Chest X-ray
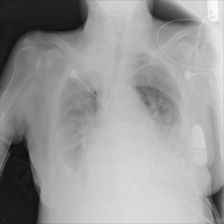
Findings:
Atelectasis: negative
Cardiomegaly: negative
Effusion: positive
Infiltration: negative
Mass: negative
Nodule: negative
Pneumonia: negative
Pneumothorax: negative
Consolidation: negative
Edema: negative
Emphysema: negative
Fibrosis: negative
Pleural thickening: negative
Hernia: negative